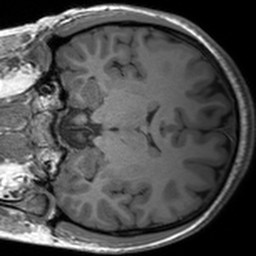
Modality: T1w
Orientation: coronal
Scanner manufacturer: siemens
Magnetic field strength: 3 T
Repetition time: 1.54 s
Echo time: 0.00234 s